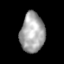
Tissue: lung
Cell type: Epithelial cells
Senescence score: 0.1734
Nuclear area (px): 937
Mean DAPI intensity: 166.567